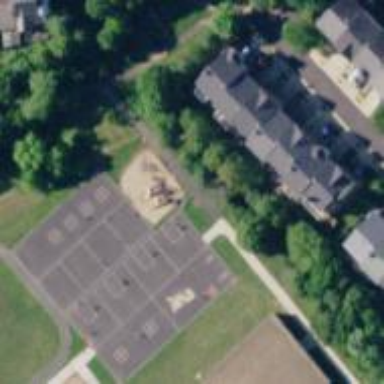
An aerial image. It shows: Recreation ground with multiple sports facilities.